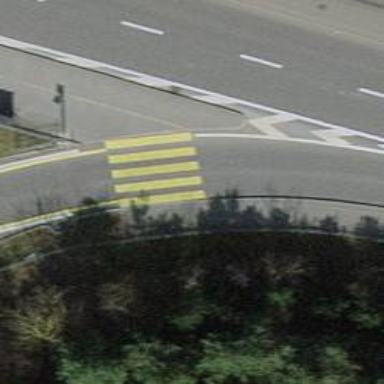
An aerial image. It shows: Uncontrolled zebra crossing on the road.